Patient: sex F, age 71
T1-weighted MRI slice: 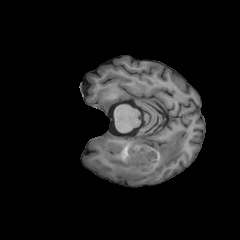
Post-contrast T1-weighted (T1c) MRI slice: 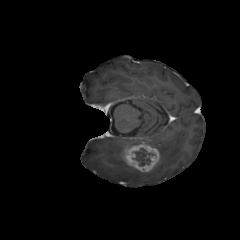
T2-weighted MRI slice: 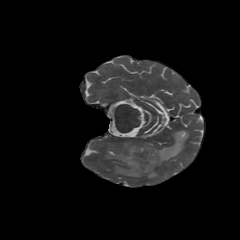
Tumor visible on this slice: yes
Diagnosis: Glioblastoma, IDH-wildtype
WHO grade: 4